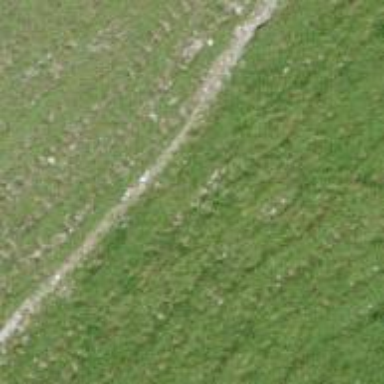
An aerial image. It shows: Unpaved path.